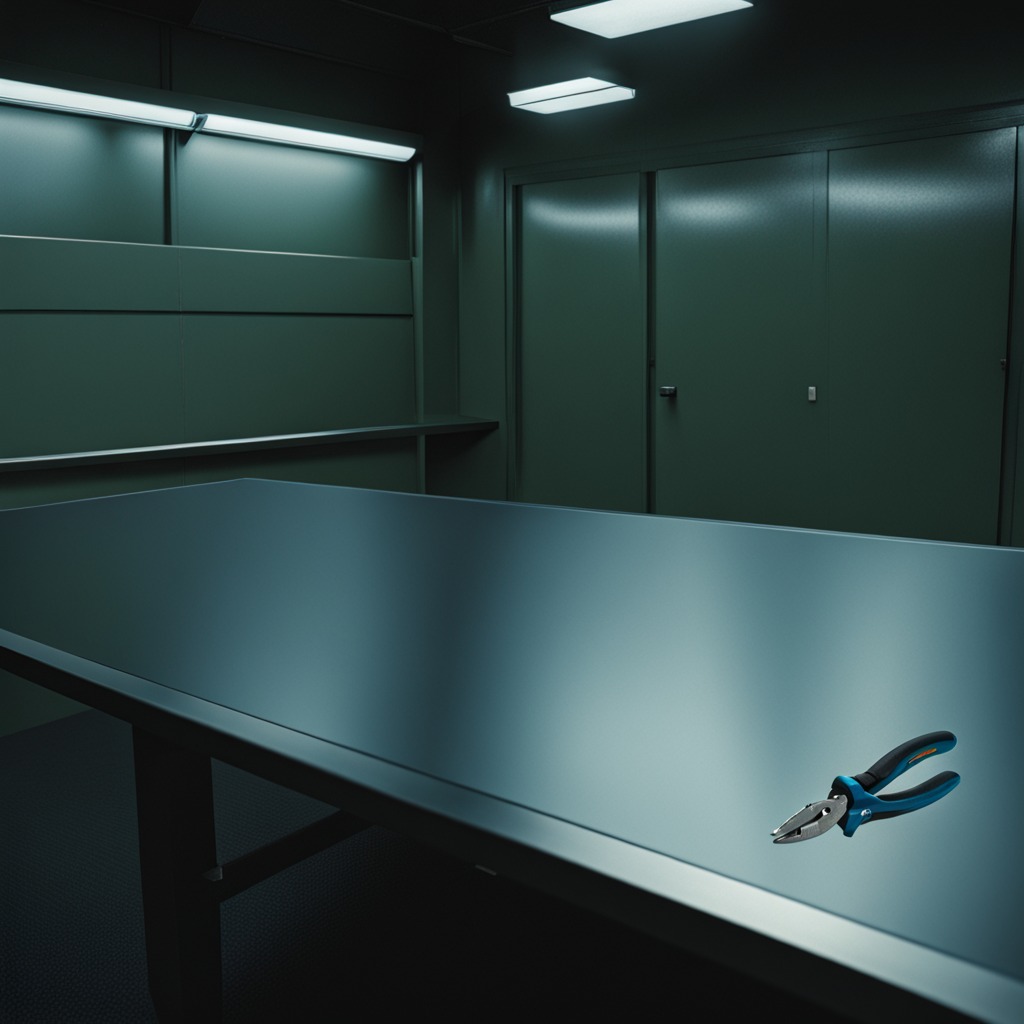
A plier lying on a clean empty table in a railway signal maintenance room lit by harsh overhead fluorescents photorealistic surface textures crisp shadows high dynamic range